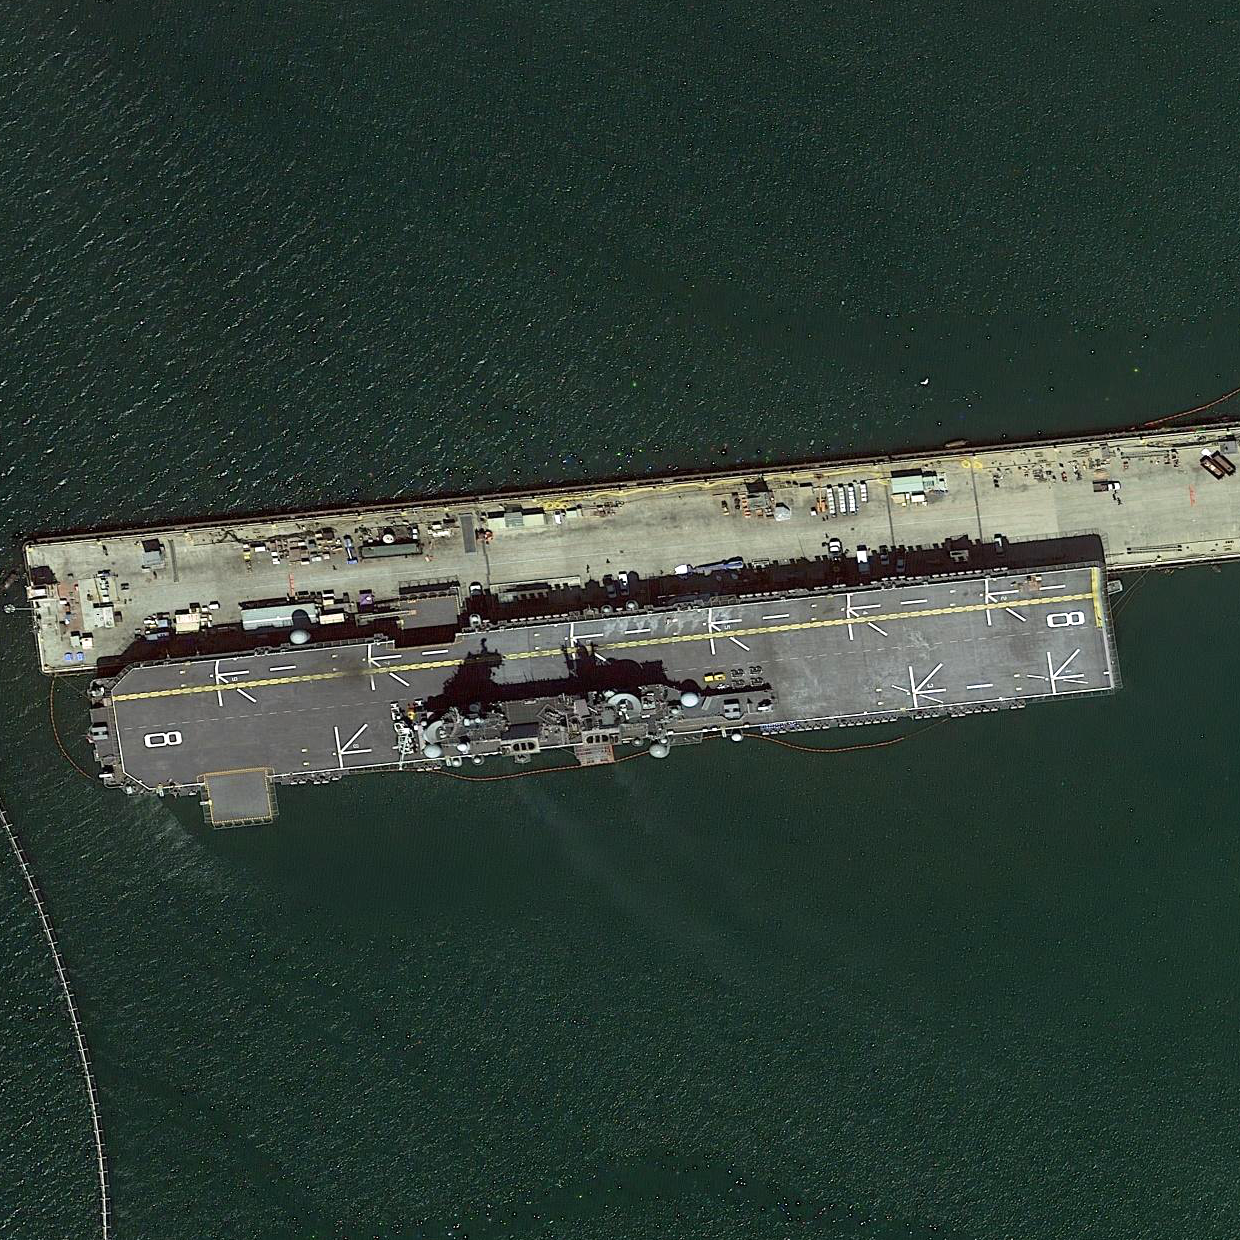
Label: assault